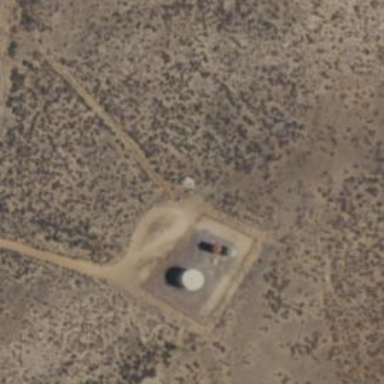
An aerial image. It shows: Storage tank with man-made structure.